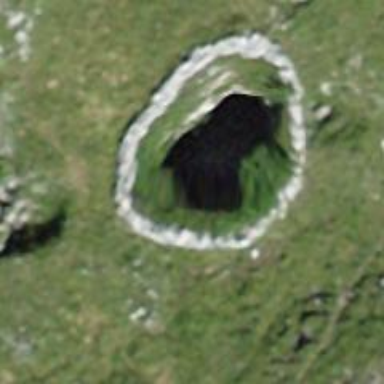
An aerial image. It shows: Sinkhole in natural setting.